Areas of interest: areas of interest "Commercial service"
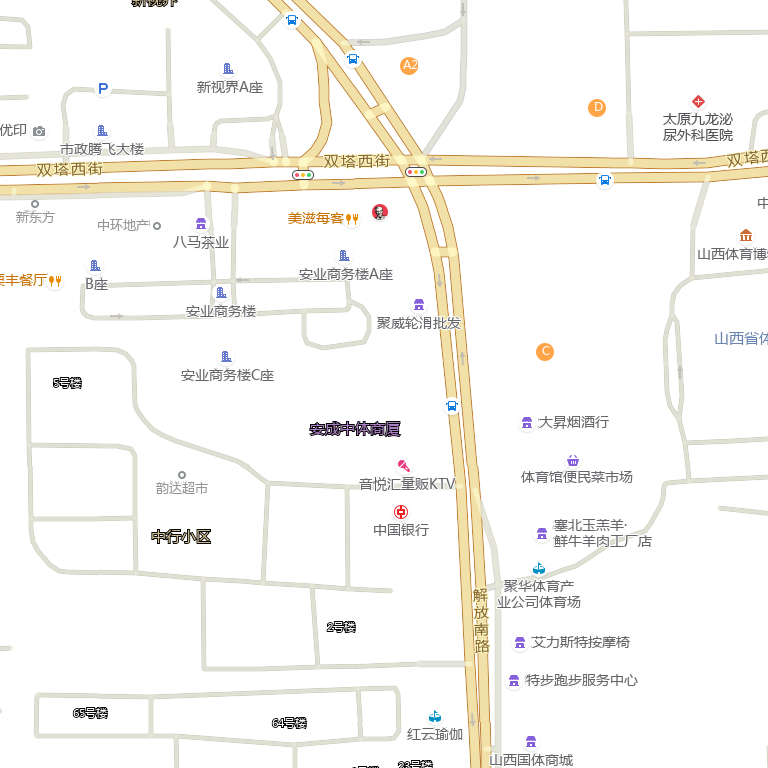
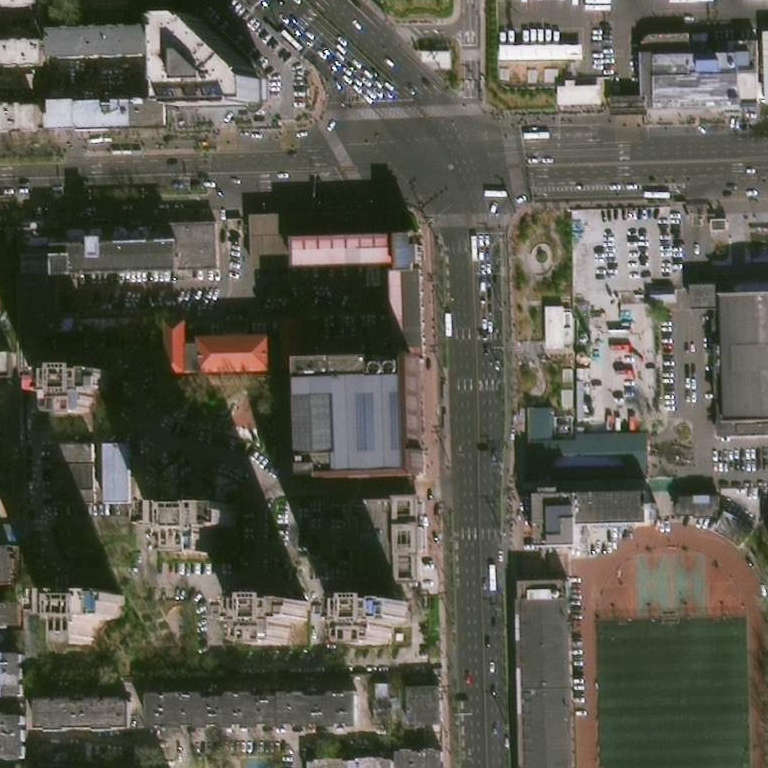